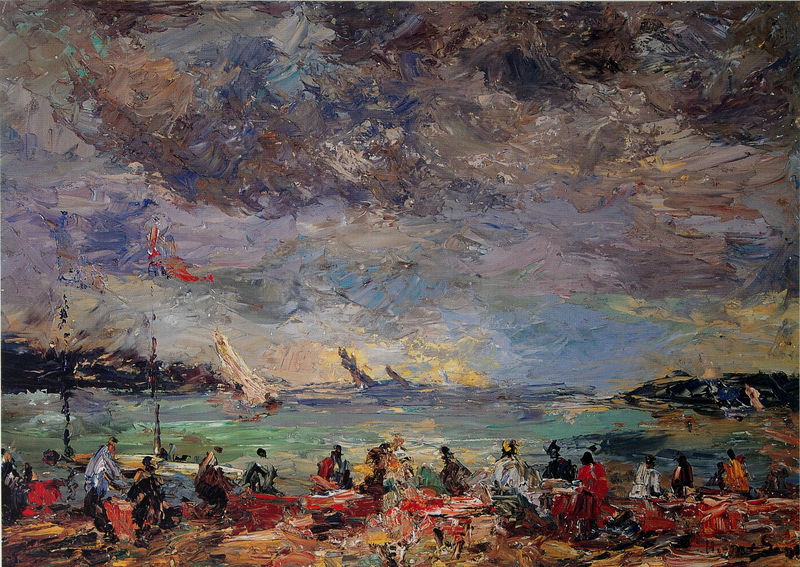
Titel: Starnberg - Kaffeeplatz am See
Künstler: Heinrich Gans
Institution: Privatbesitz
Schlagwörter: blau, gemälde, himmel, meer, schatten, wasser, wolken, frauen, grün, menschen, ocker, see, sitzen, ufer, bunt, cafe, hüte, licht, männer, schwarz, stuhl, stühle, tische, türkis, weiss, ausblick, blick, rot, beige, kellner, lokal, öl, ferne, horizont, wind, pastos, sonne, boote, turm, bewölkt, küste, segel, segelschiffe, sommer, strand, wellen, fahnen, italien, venedig, zuschauer, fahne, segelschiff, lila, violett, besucher, hafen, masten, promenade, beobachter, sturm, unwetter, wild, essen, gäste, duktus, impressionistisch, geneigt, bucht, schauspiel, unscharf, restaurant, auflauf, mahlzeit, wimpel, farbauftrag, pinselstrich, regatta, expressiv, lagune, spachtel, adria, grober strich, meerende, meerenge, tischdecken, wolkenaufzug